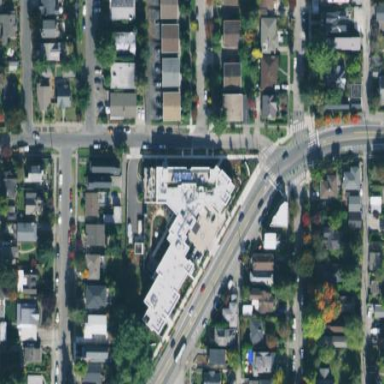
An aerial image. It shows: Building.